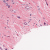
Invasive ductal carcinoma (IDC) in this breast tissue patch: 1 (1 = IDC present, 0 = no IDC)